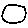
Label: circle